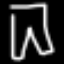
Label: pants